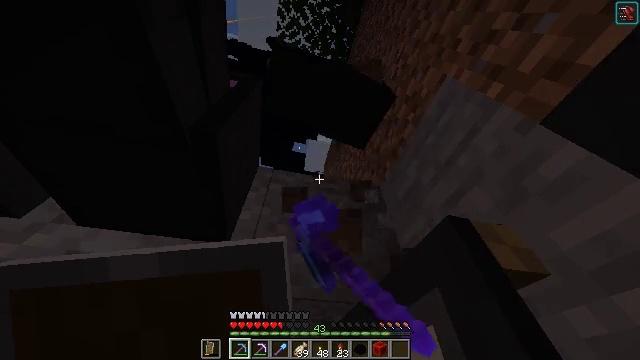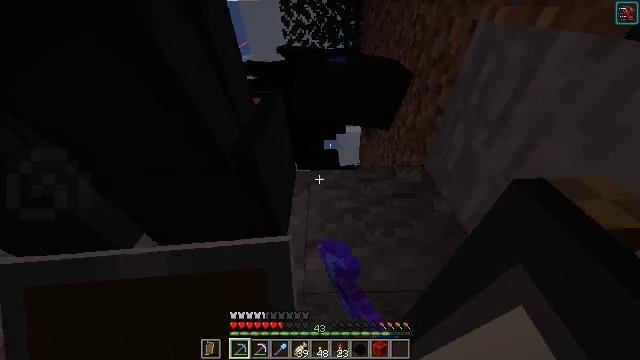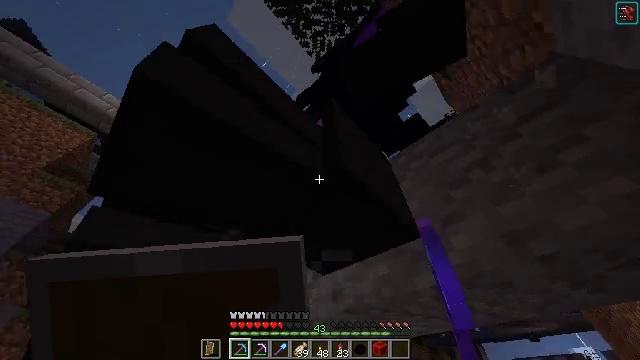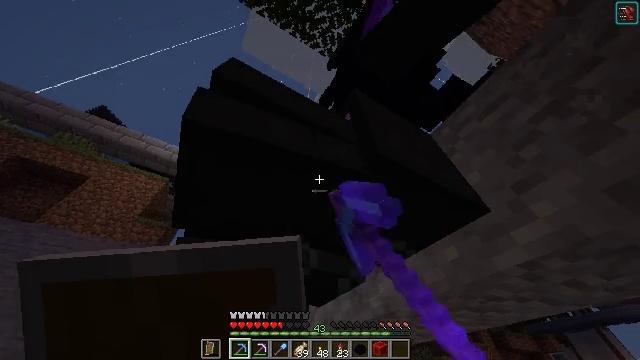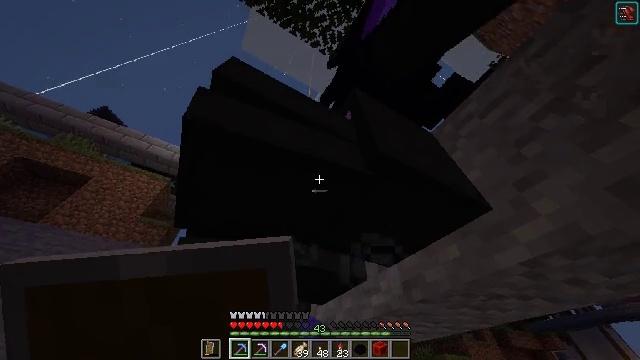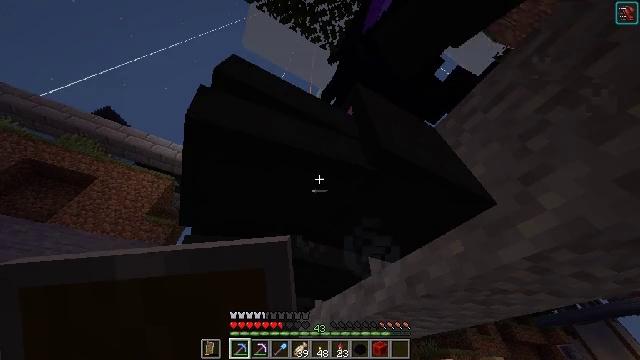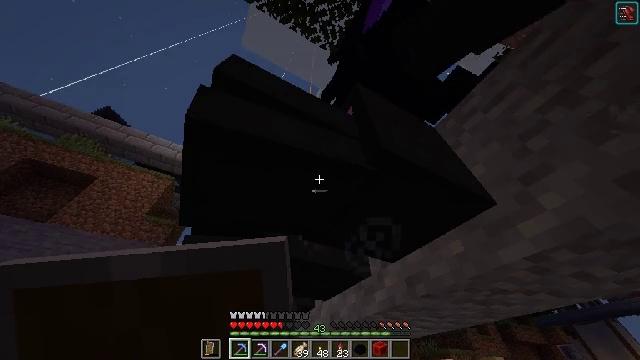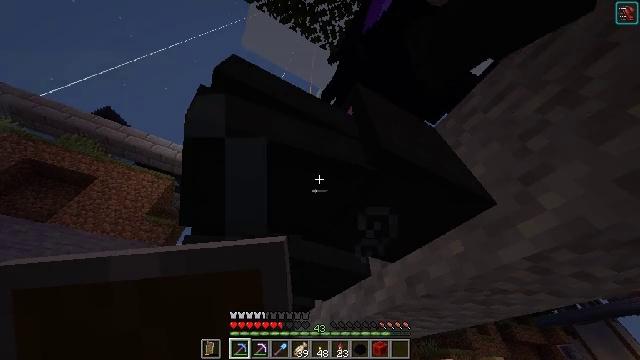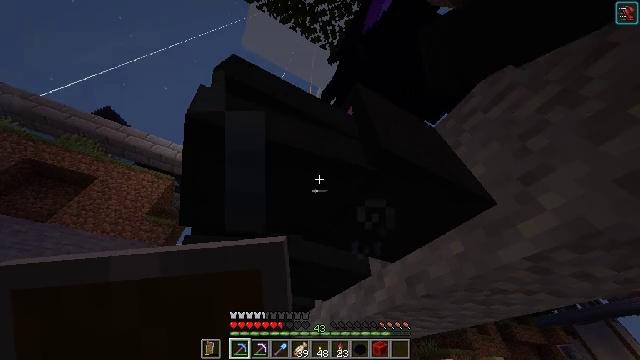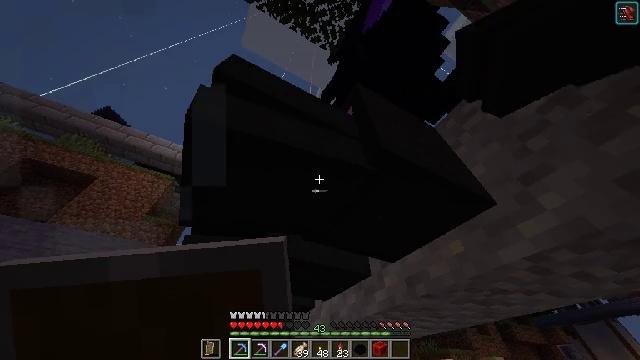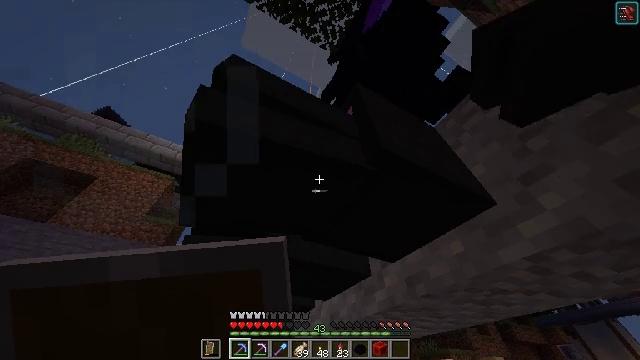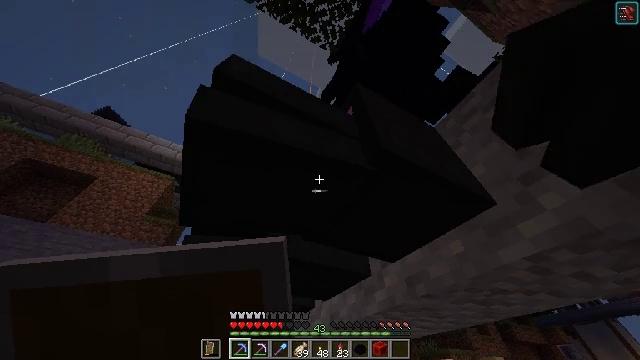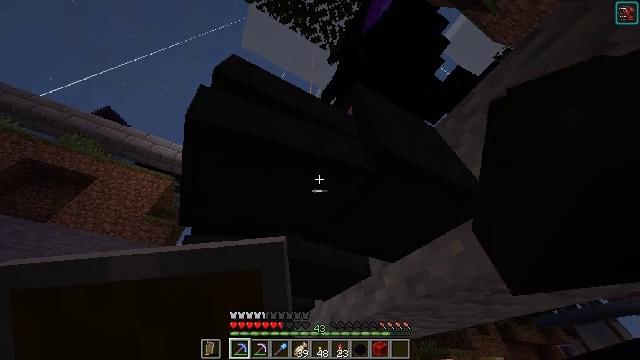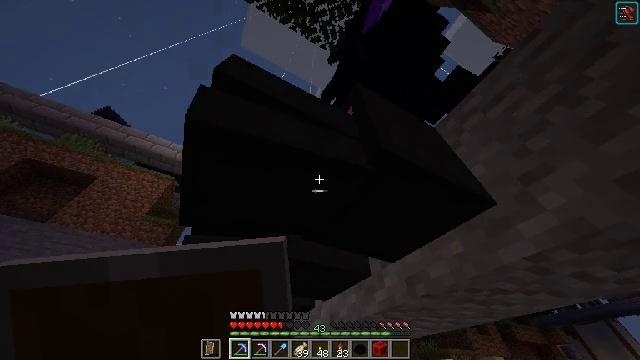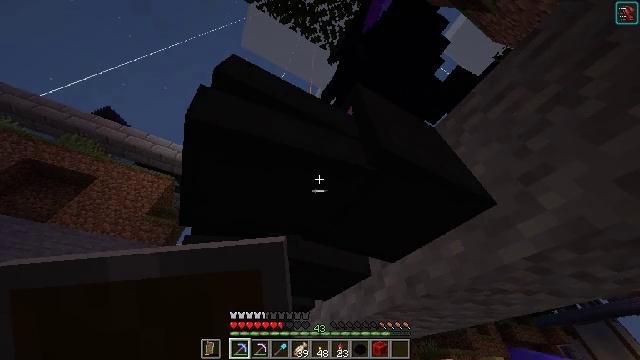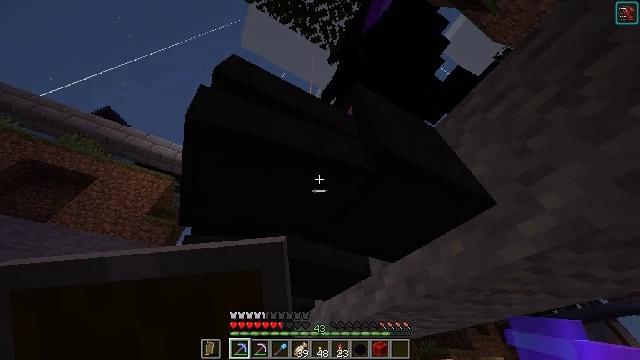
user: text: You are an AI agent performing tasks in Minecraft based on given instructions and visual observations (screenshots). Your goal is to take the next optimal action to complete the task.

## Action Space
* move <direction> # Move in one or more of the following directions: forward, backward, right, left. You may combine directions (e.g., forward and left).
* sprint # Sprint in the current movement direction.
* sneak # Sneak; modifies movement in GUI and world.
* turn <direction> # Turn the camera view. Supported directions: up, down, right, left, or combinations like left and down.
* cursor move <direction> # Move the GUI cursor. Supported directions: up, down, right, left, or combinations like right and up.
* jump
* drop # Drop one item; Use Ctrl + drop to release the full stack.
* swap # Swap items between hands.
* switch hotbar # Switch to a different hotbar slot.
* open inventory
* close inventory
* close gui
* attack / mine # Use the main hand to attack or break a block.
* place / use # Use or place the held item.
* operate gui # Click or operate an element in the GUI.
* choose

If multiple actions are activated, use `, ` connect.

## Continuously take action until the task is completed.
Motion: motion action
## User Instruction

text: Mine the dragon head from a wall.
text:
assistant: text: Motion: turn left and down, attack / mine
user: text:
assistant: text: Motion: turn left, attack / mine
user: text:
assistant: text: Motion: turn left, attack / mine
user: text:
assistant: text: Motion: attack / mine
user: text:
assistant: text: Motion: turn left, attack / mine
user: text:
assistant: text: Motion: attack / mine
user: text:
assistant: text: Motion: attack / mine
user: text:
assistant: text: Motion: attack / mine
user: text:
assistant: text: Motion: attack / mine
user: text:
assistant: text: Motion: attack / mine
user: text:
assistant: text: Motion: attack / mine
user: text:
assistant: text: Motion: attack / mine
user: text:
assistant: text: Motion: attack / mine
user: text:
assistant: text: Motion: attack / mine
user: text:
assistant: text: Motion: attack / mine
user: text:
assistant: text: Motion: attack / mine
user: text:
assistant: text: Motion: attack / mine
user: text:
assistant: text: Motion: attack / mine
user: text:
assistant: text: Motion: attack / mine
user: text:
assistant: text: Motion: attack / mine
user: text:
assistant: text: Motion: attack / mine
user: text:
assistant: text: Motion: turn right, attack / mine
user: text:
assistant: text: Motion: turn right and down, attack / mine
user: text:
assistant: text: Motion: turn right, attack / mine
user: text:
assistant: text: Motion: turn right, attack / mine
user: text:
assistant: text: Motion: attack / mine
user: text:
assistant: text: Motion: attack / mine
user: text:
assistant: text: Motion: attack / mine
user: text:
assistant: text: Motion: attack / mine
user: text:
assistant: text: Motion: attack / mine